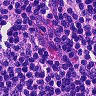
Metastatic tissue present: no